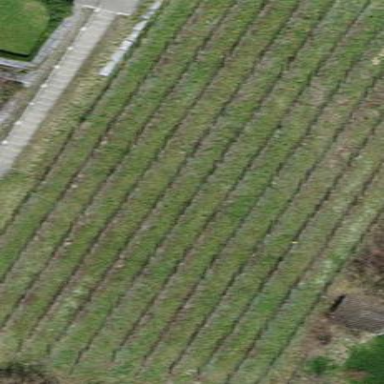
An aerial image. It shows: Vineyard.